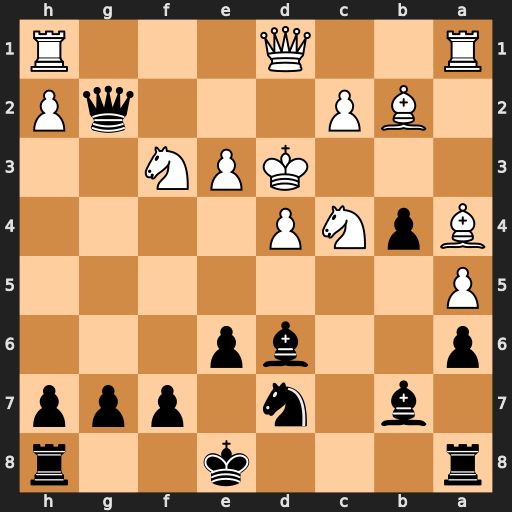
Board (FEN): r3k2r/1b1n1ppp/p2bp3/P7/BpNP4/3KPN2/1BP3qP/R2Q3R
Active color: b
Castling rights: kq
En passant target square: -
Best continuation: Be4+ Kxe4 Qg6#